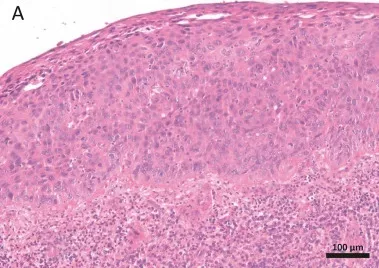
Features of Penile intraepithelial neoplasia in the glans of a patient with leiomyosarcoma. Dysplastic epithelial cell in all squamous layers (A).
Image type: pathology (h&e)